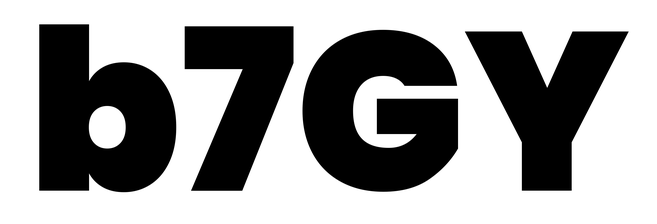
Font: Poppins-Black